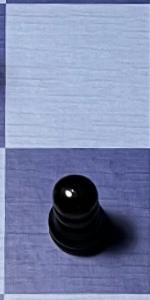
Label: Pawn_Black